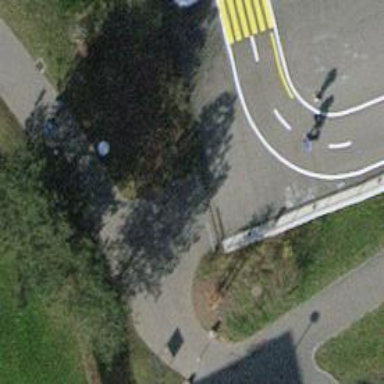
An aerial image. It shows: Cycle barrier.